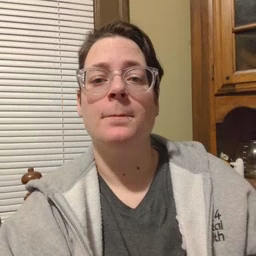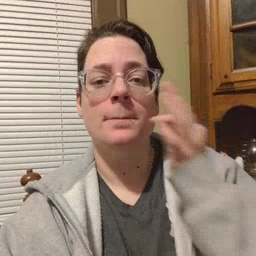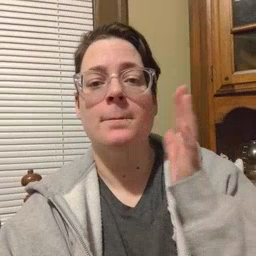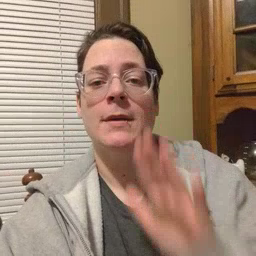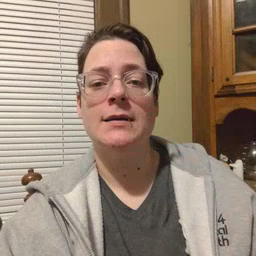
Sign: bee